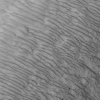
Atmospheric dust classification: not_dusty